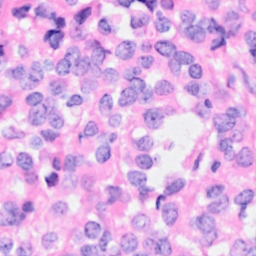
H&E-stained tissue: Breast